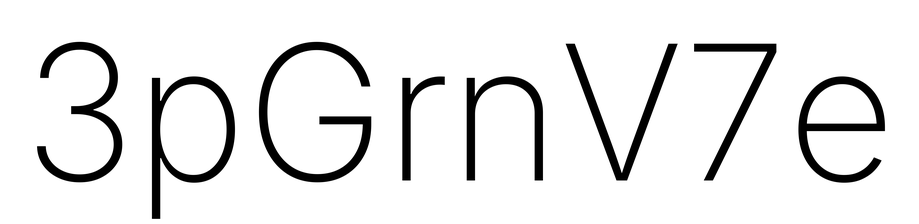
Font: Inter_ExtraLight